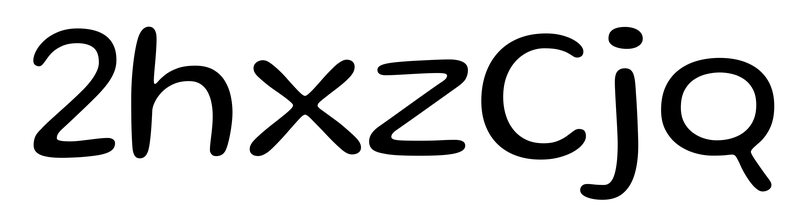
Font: Gluten_Light